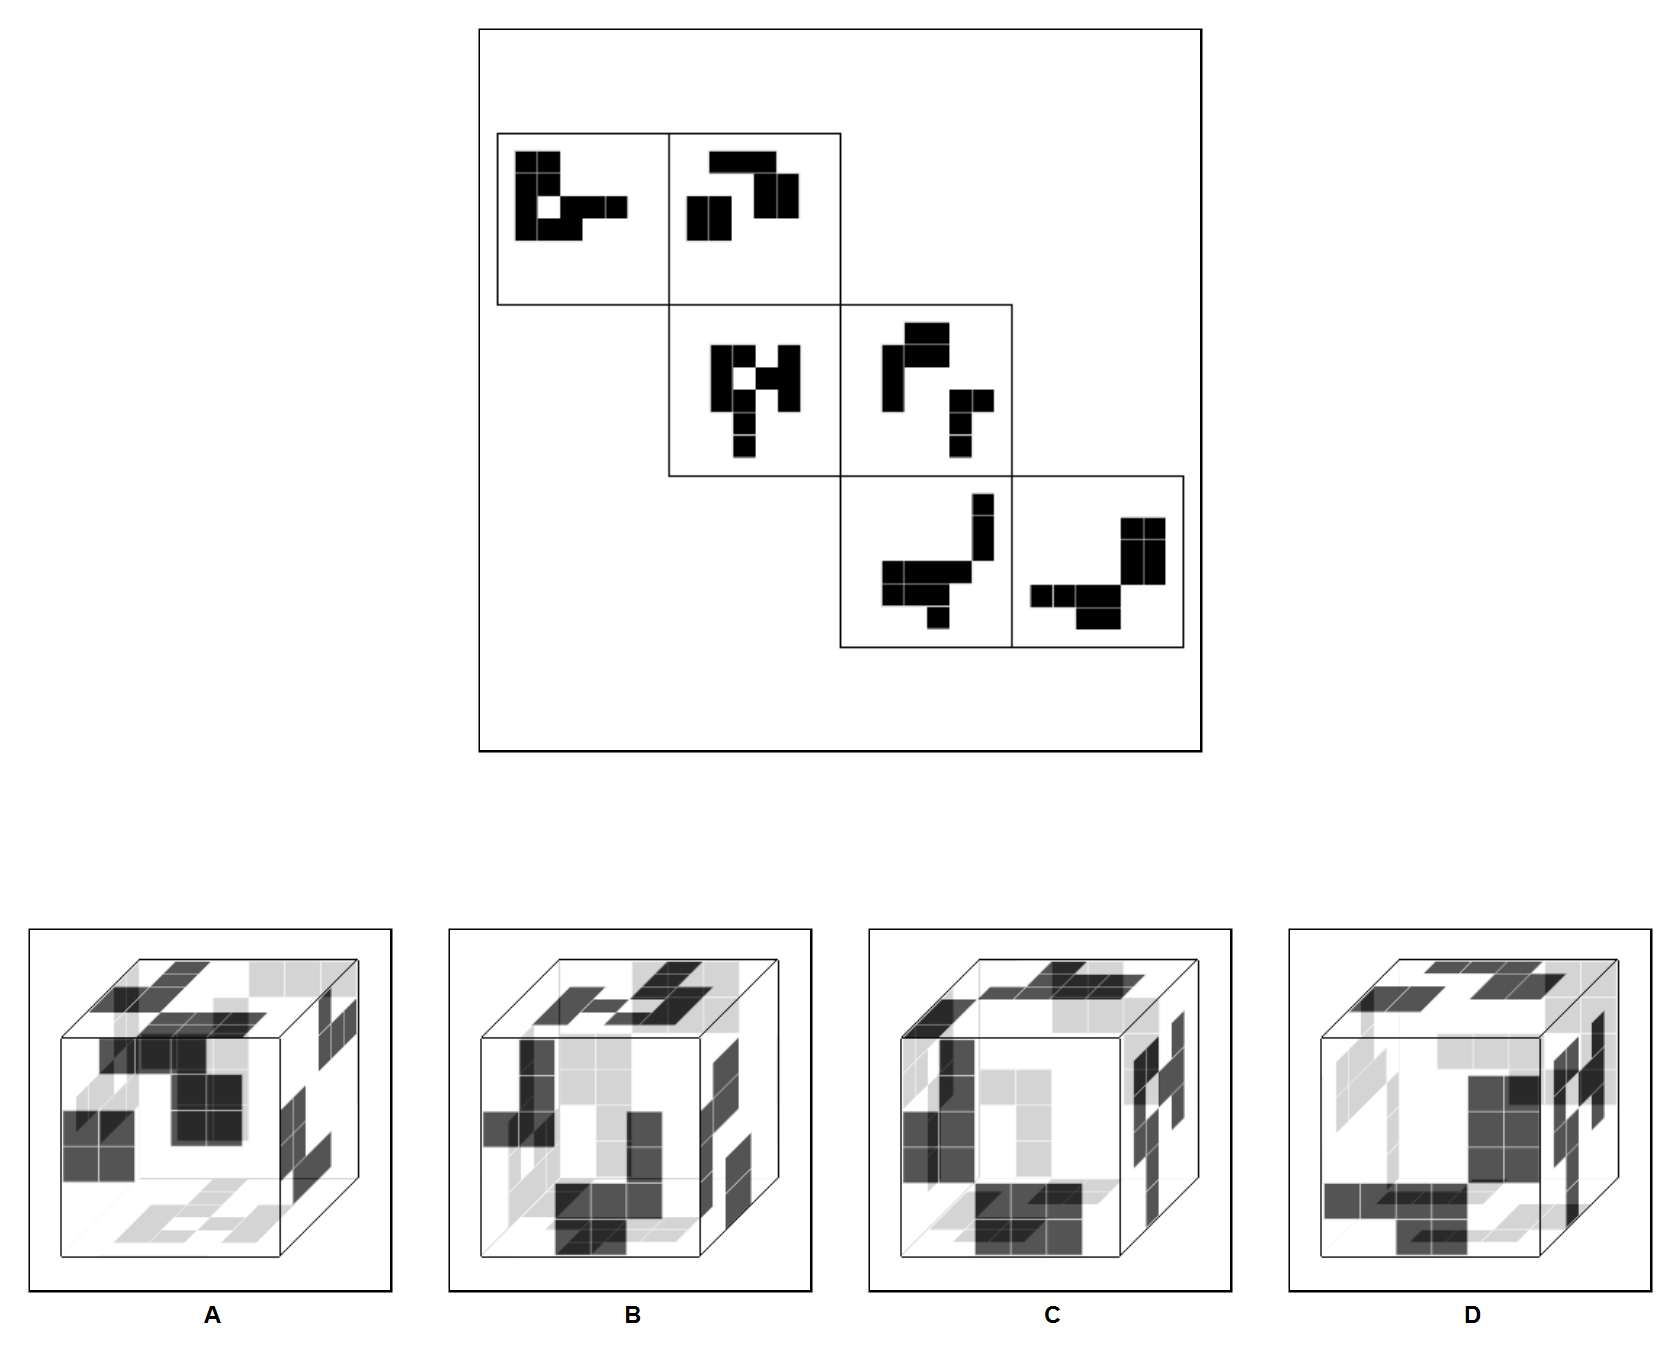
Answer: A